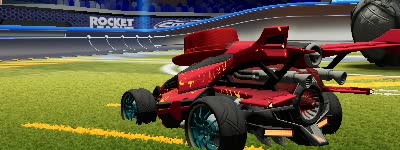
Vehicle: aftershock